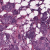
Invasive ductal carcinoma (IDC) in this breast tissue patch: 1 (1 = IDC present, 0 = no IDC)